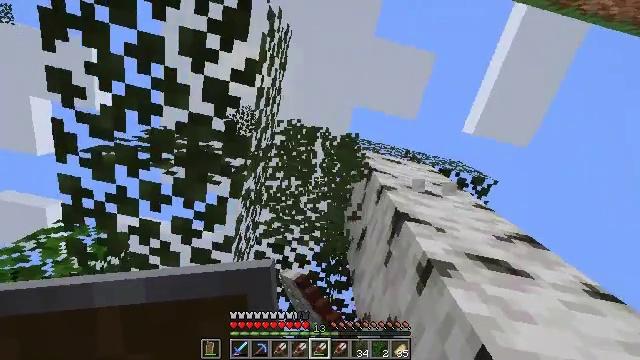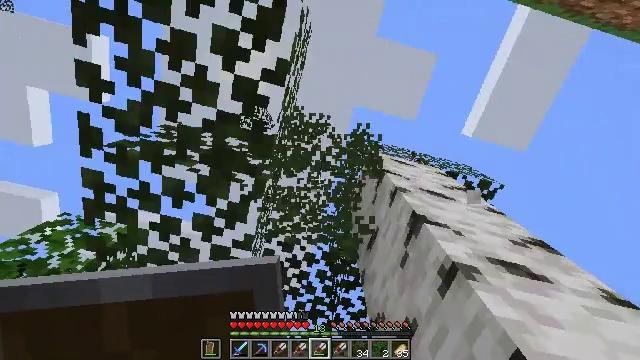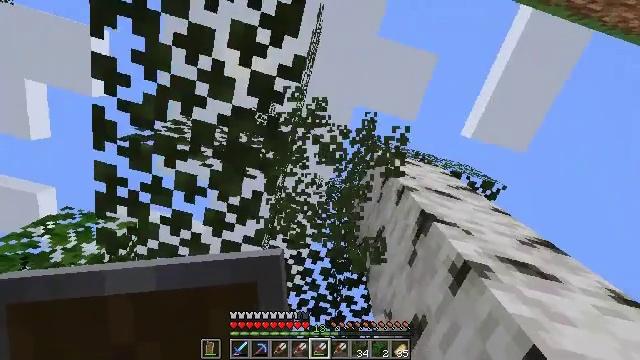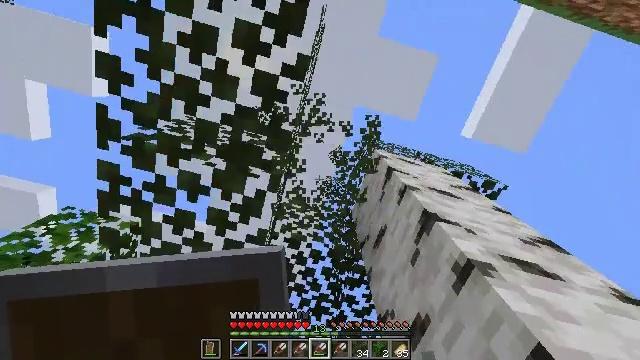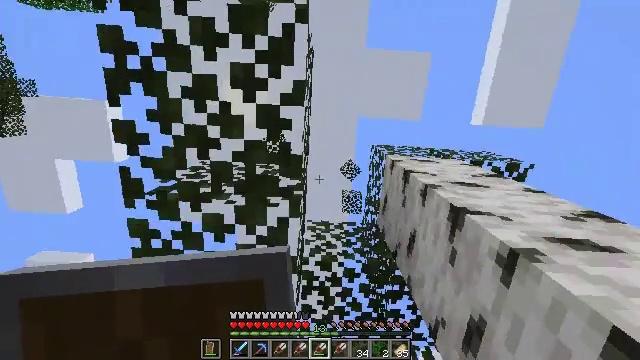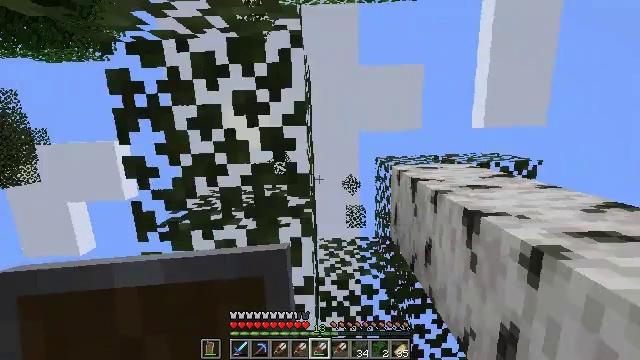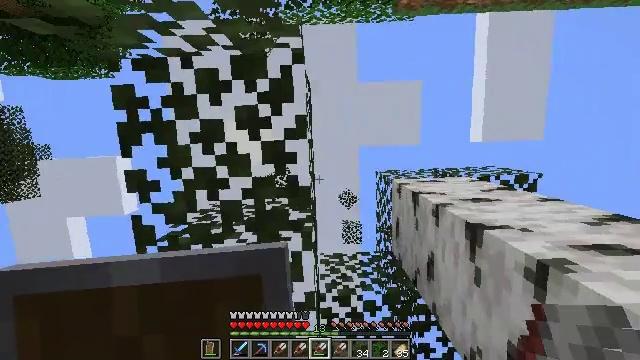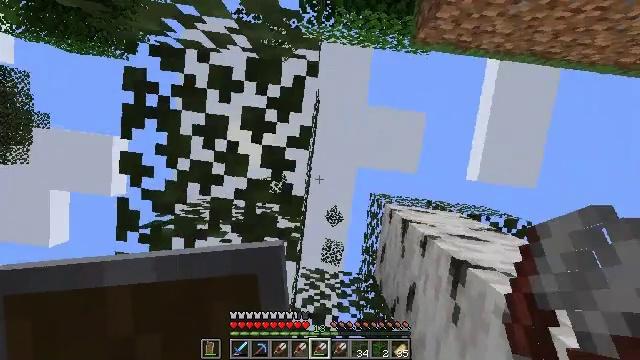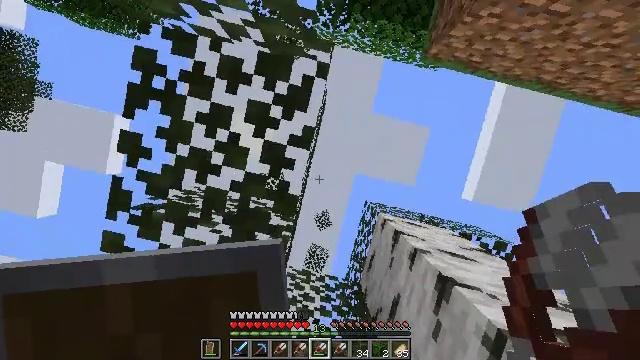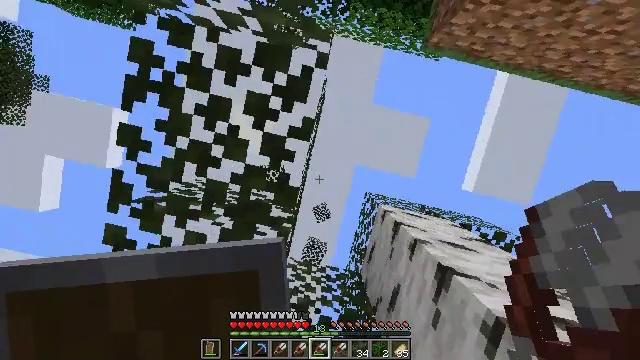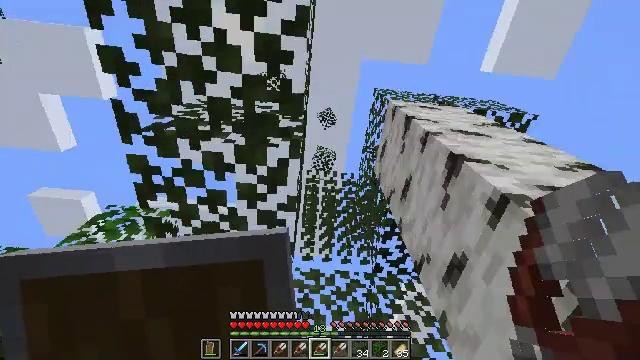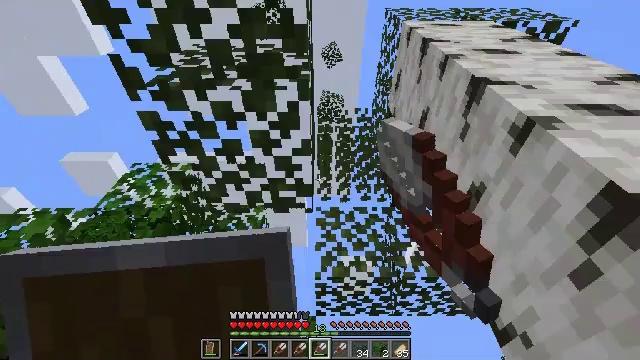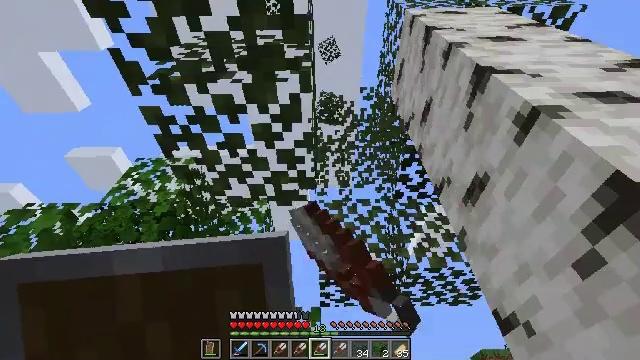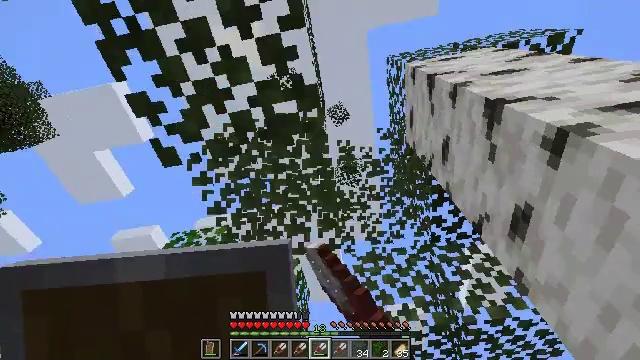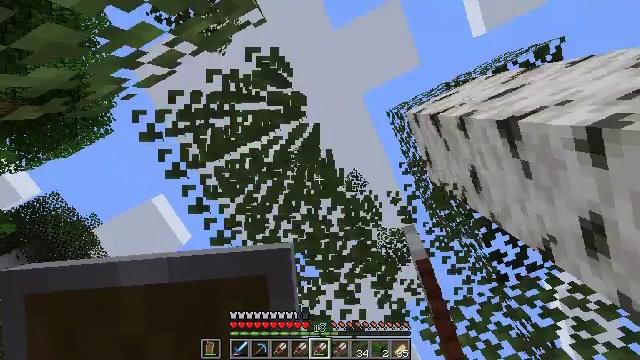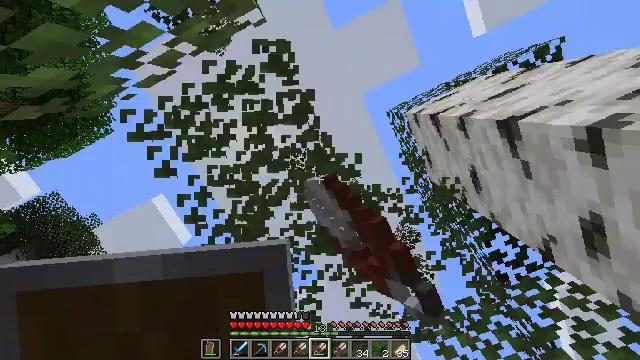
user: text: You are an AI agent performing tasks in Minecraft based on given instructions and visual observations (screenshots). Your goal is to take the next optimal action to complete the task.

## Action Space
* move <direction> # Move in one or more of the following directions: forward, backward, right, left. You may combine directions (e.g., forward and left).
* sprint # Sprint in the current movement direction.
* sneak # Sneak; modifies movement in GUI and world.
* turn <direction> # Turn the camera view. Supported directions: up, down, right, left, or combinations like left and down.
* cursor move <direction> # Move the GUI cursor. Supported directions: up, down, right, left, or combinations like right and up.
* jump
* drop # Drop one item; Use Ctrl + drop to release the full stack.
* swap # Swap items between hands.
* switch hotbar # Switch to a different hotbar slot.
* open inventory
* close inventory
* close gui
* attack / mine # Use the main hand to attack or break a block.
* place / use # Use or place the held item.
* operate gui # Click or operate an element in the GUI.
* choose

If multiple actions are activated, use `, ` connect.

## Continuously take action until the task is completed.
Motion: motion action
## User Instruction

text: Clear birch leaves to get saplings.
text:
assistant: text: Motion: turn right, attack / mine
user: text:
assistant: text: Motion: turn right, attack / mine
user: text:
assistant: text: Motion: attack / mine
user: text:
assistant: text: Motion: turn left and up, attack / mine
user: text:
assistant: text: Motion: turn left and up, attack / mine
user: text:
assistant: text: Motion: turn up, attack / mine
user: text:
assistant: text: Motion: turn right and up, attack / mine
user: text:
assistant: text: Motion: turn right, attack / mine
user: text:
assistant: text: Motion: turn down, attack / mine
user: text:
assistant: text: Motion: turn left and down, attack / mine
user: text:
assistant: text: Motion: turn left and down, attack / mine
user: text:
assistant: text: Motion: turn down, attack / mine
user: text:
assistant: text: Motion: turn left and up, attack / mine
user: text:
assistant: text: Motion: turn left and up, attack / mine
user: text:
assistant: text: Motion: attack / mine
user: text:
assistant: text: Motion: turn right and down, attack / mine
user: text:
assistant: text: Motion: turn right and down, attack / mine
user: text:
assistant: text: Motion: turn right and down, attack / mine
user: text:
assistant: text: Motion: turn right and down, attack / mine
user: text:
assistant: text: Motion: turn right and down, attack / mine
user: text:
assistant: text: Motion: turn right and down, attack / mine
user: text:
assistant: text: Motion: turn right, attack / mine
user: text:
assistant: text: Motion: turn right, attack / mine
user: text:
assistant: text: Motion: turn right and up, attack / mine
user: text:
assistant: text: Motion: move forward, turn right and up, attack / mine
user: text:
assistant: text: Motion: move forward, turn right and up, attack / mine
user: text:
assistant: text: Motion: move forward, attack / mine
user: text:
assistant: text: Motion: move forward and move left, attack / mine
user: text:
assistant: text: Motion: move forward and move left, attack / mine
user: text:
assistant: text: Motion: move forward and move left, turn right and up, attack / mine